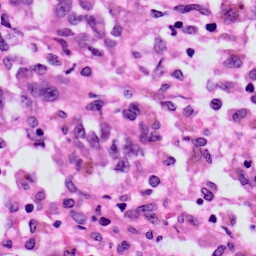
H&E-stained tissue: Skin